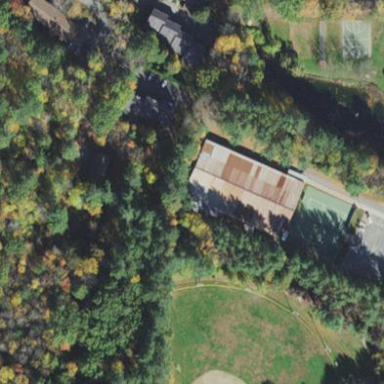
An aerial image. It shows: Building used for hockey.